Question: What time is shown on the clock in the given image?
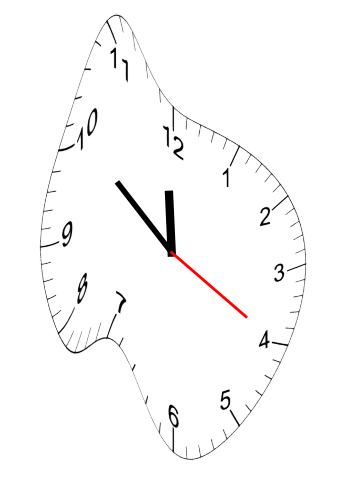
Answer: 11:51:20